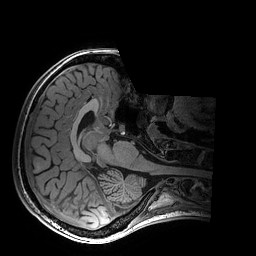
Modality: T1w
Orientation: axial
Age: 20
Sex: female
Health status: healthy
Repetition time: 2.53 s
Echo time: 0.0034 s